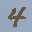
Label: 4